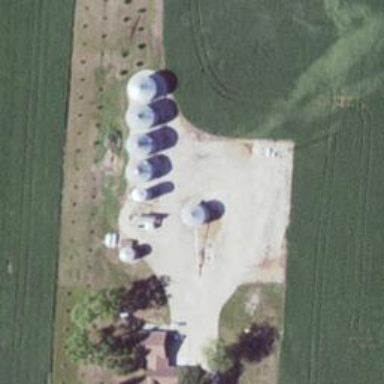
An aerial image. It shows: Silo.